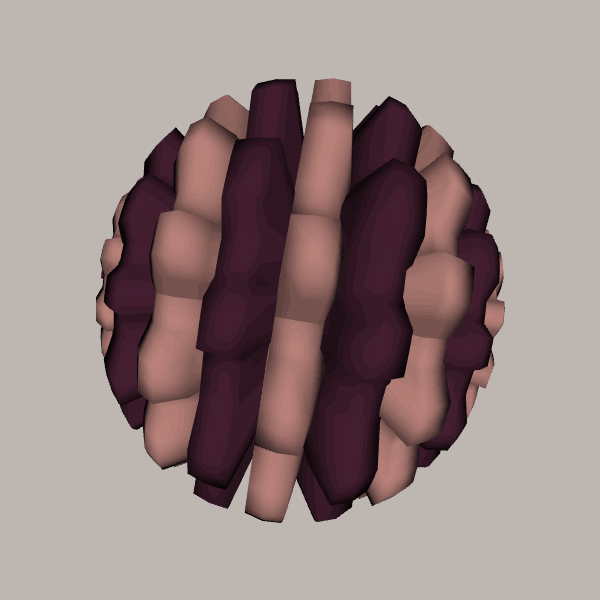
Background: light